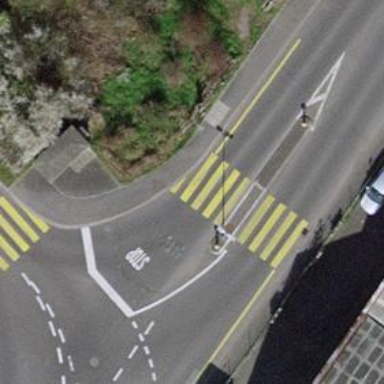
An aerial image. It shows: Uncontrolled crossing with pedestrian island.